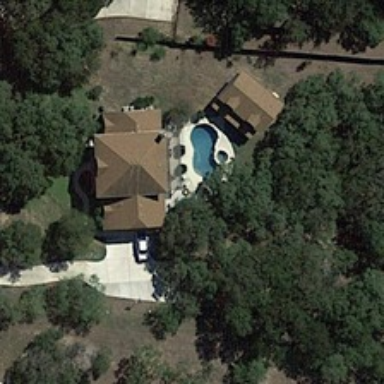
A building with a swimming pool is surrounded by some sparse green trees .